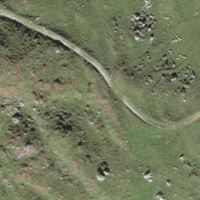
EUNIS habitat code: 24
Species observed at this site:
Monticola saxatilis
Linaria cannabina
Anthus spinoletta
Anas platyrhynchos
Troglodytes troglodytes
Lyrurus tetrix
Prunella modularis
Turdus viscivorus
Fringilla coelebs
Turdus torquatus
Prunella collaris
Gentianella campestris
Sylvia atricapilla
Strix aluco
Lagopus muta
Carduelis carduelis
Turdus merula
Columba palumbus
Phylloscopus collybita
Phalacrocorax carbo
Carduelis citrinella
Milvus milvus
Phoenicurus ochruros
Nucifraga caryocatactes
Pyrrhocorax graculus
Falco tinnunculus
Corvus corax
Periparus ater